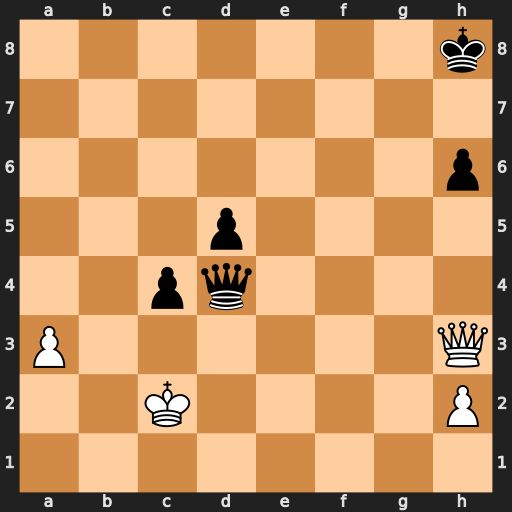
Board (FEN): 7k/8/7p/3p4/2pq4/P6Q/2K4P/8
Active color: w
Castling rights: -
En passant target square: -
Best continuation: Qc3 Qxc3+ Kxc3 Kg7 a4 Kf8 a5 Ke7 a6 Kd6 a7